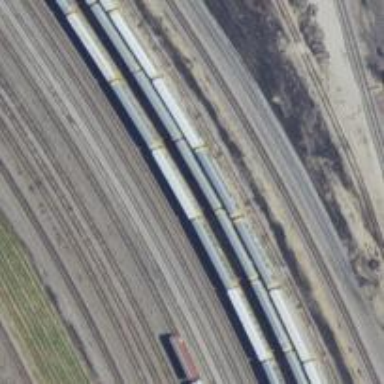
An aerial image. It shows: Railway yard in service.